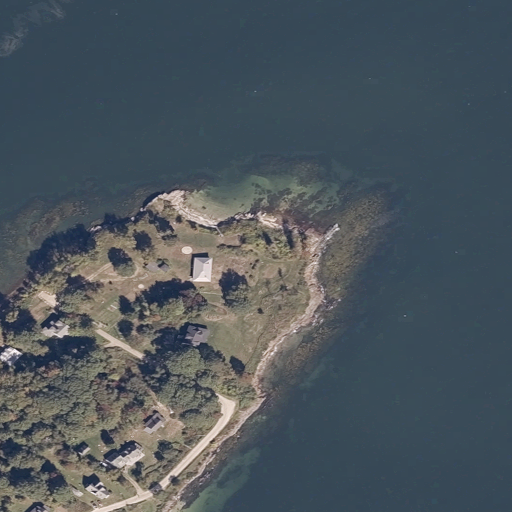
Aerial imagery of cape in Maine named Chebeague Point containing open water, herbaceous wetlands, open development, mixed forest, low intensity development, shrub, woody wetlands, and medium intensity development